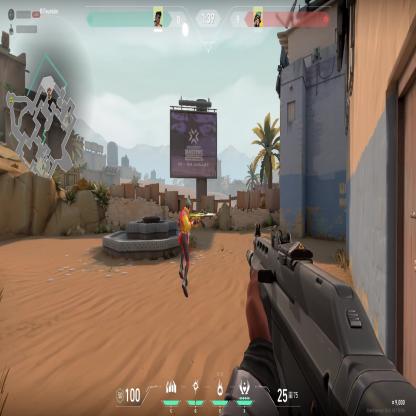
Label: enemy